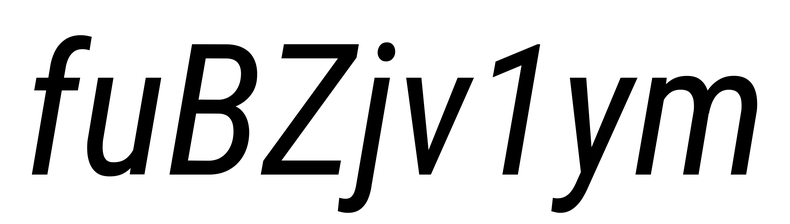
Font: Roboto-Italic_Condensed_Italic